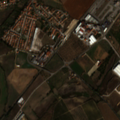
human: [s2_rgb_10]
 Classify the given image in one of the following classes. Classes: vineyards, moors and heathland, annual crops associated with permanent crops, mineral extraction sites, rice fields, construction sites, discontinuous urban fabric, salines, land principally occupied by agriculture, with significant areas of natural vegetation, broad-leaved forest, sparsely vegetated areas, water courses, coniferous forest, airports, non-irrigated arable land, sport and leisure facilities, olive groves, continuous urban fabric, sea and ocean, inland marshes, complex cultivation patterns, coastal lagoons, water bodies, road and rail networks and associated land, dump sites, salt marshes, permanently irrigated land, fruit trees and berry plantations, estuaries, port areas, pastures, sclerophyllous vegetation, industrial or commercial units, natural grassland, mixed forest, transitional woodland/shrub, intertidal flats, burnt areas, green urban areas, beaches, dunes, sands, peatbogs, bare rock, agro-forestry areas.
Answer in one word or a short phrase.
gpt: discontinuous urban fabric, industrial or commercial units, permanently irrigated land, complex cultivation patterns